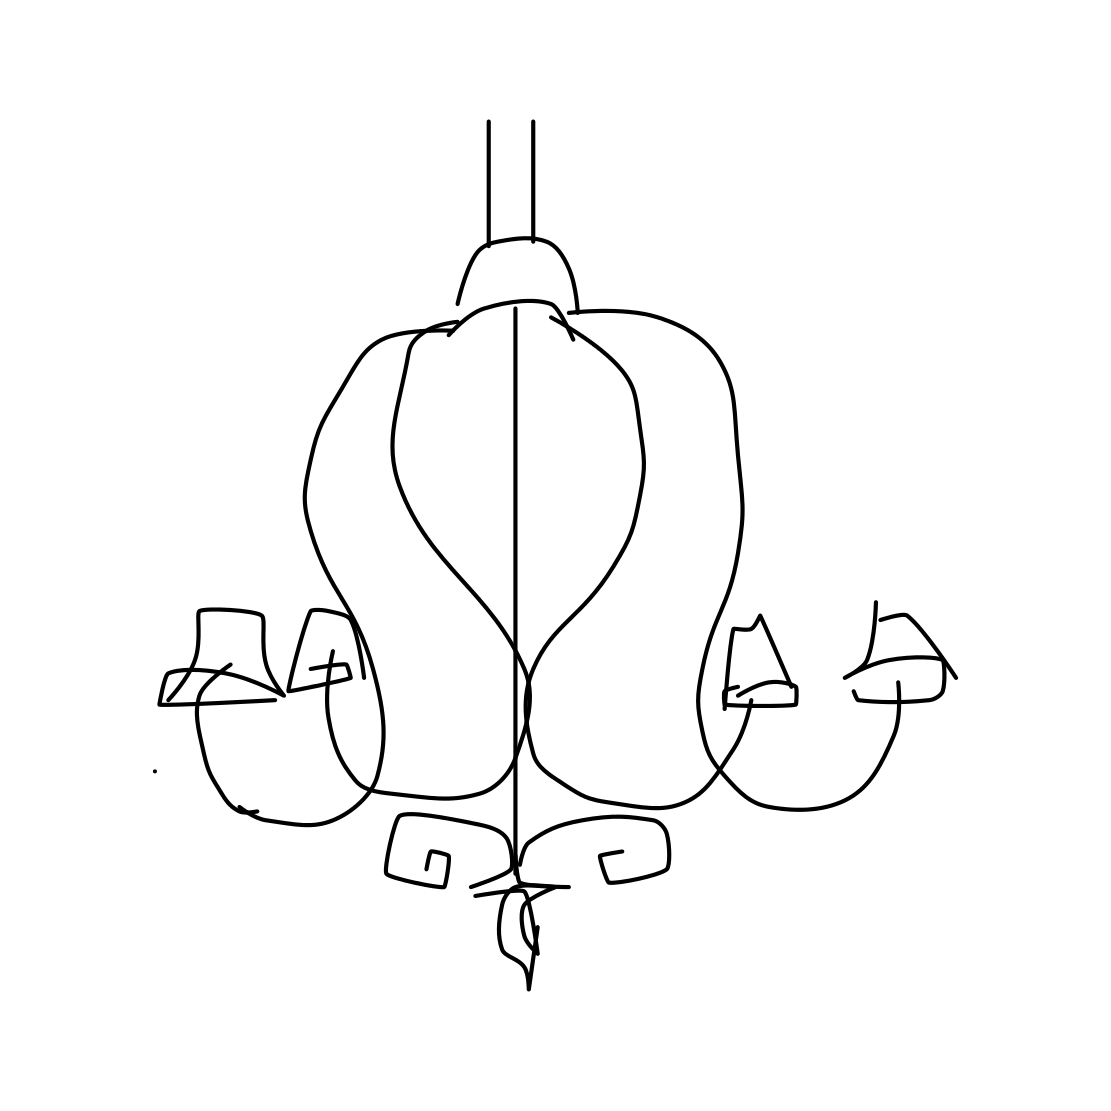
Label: chandelier